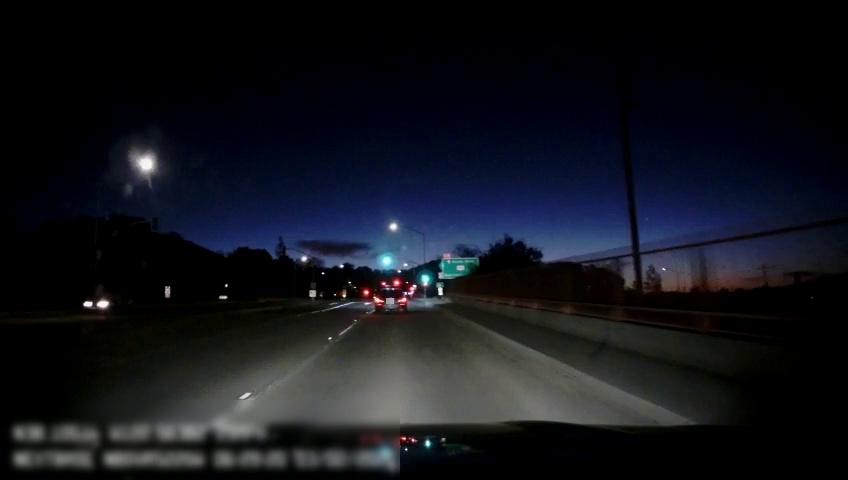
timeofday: Night
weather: Other
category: Drivable Space
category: Vehicles | Car
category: Vehicles | Car
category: Lanes | Current Lane
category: Lanes | Alternate Lane
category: Traffic | Signs
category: Traffic | Signs